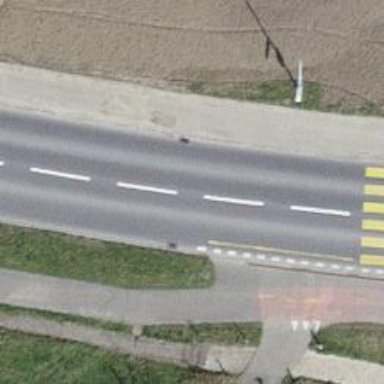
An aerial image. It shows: Primary highway with cycle track on the right.